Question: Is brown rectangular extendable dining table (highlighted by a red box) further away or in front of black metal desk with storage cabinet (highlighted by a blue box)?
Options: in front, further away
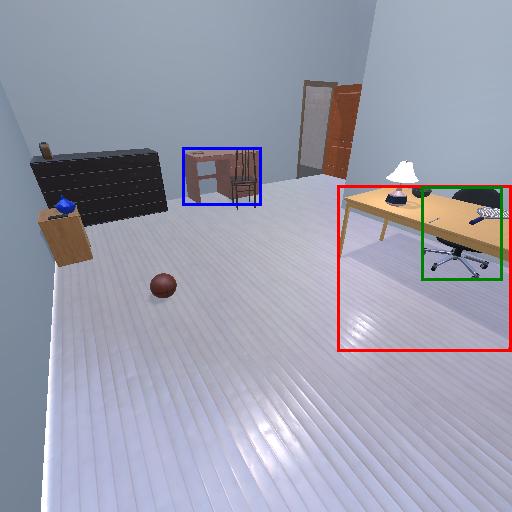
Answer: in front